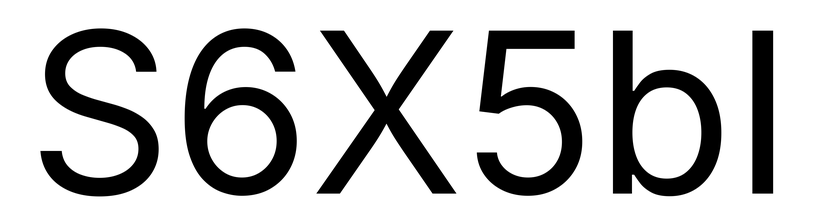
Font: Inter_Regular